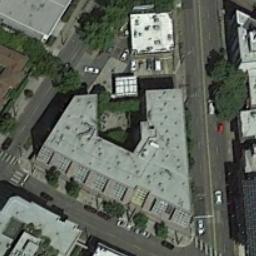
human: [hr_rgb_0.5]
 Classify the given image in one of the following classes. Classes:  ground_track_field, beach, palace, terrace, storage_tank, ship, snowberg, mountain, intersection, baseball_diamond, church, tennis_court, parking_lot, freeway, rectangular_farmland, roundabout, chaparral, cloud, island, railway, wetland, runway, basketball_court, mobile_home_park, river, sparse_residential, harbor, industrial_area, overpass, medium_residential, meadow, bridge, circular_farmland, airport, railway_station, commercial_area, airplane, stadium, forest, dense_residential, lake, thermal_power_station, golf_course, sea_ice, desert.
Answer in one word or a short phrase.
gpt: commercial_area